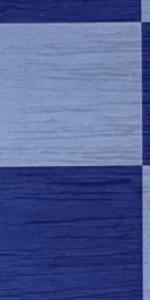
Label: Empty